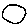
Label: circle